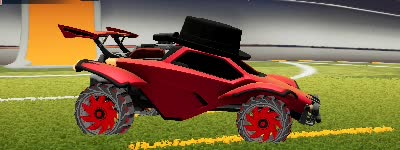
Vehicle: octane